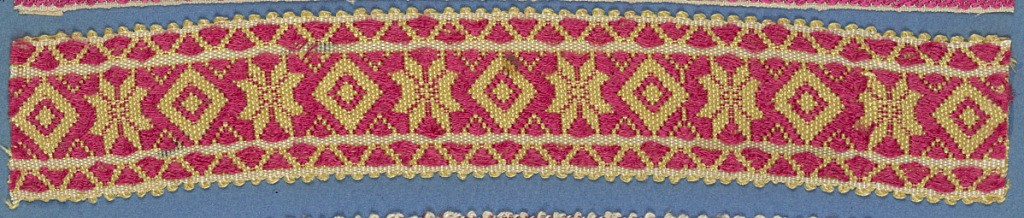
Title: Trimming
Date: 19th century
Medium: silk Technique: woven
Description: Red, yellow and white trimming fragment in a design of eight-pointed stars alternating with lozenges between borders of triangles; picot edges.